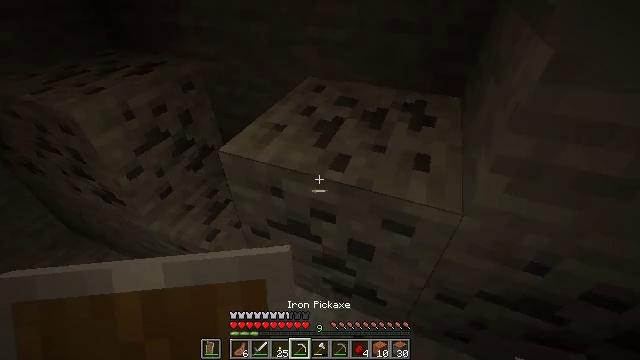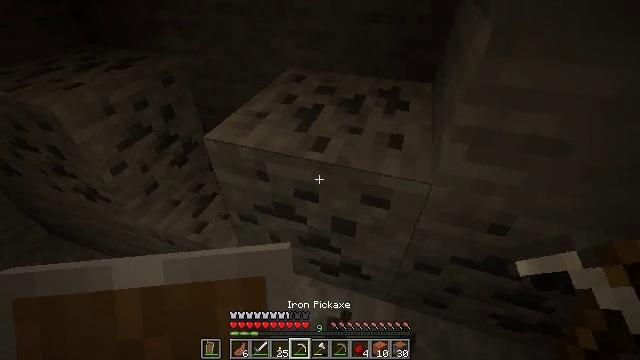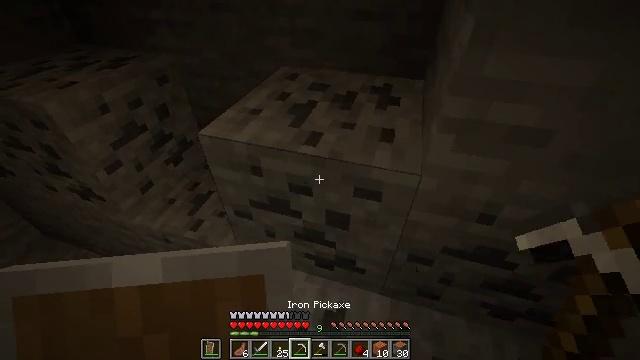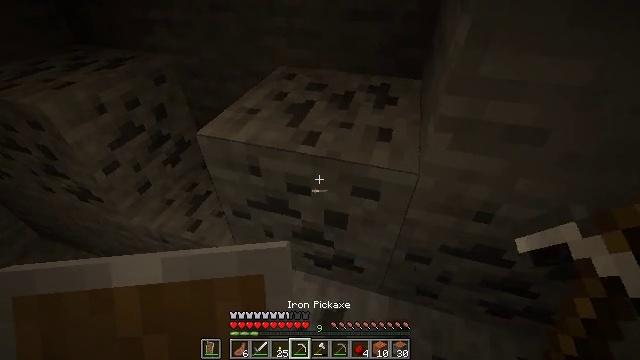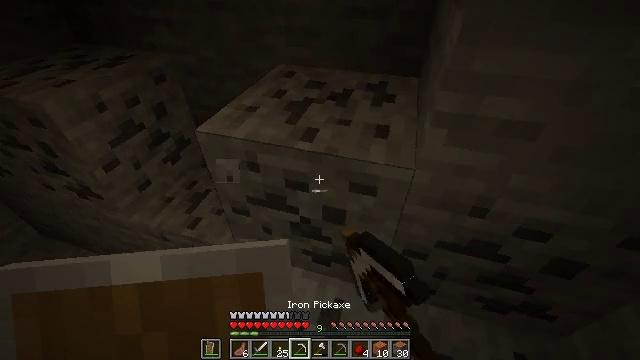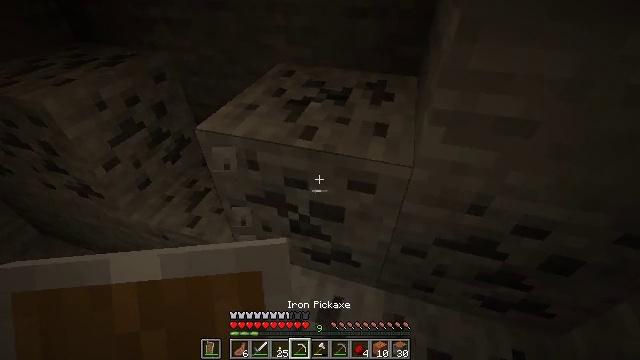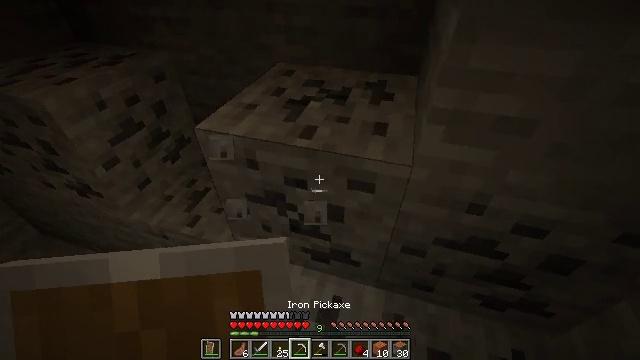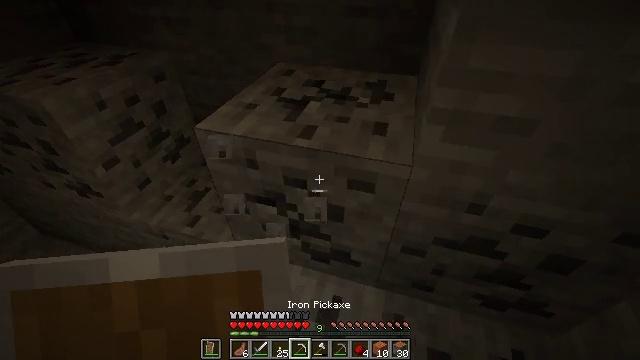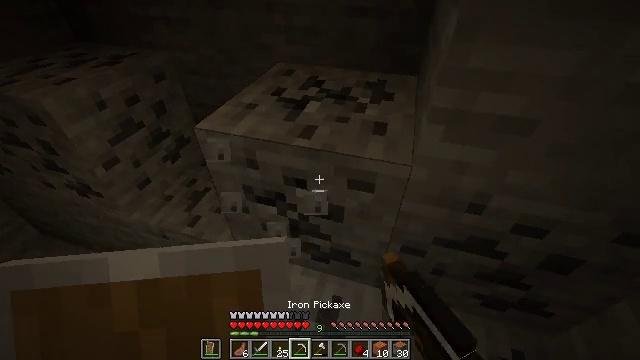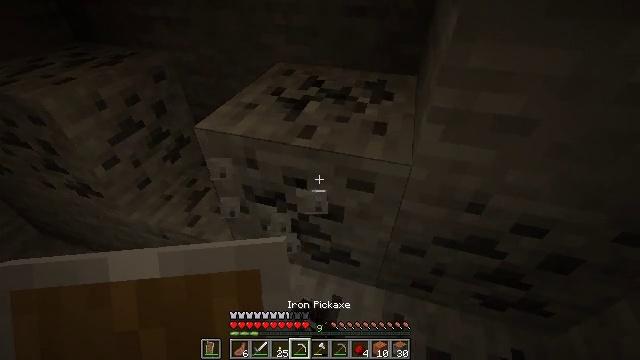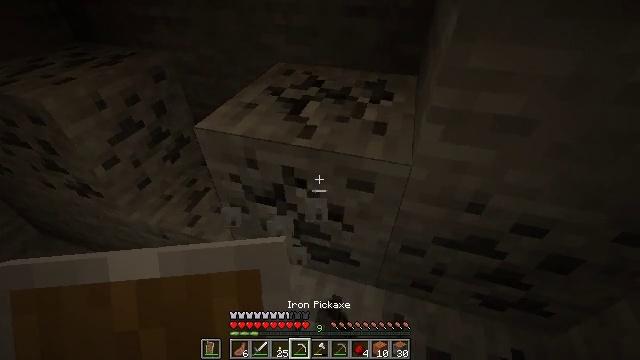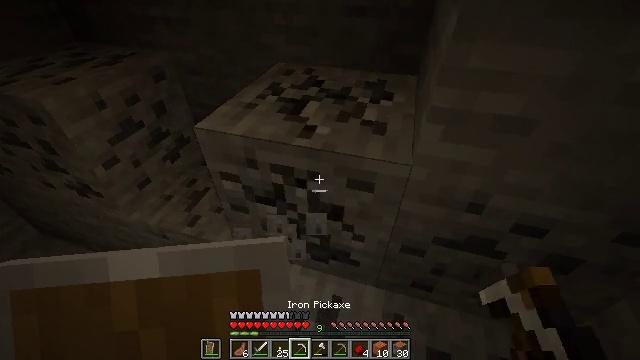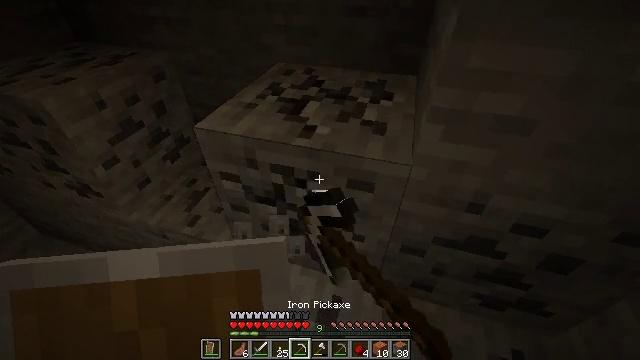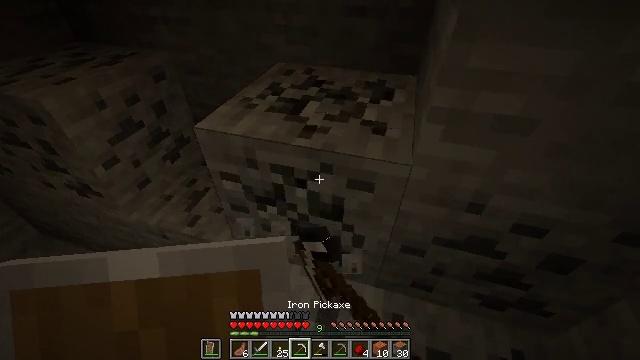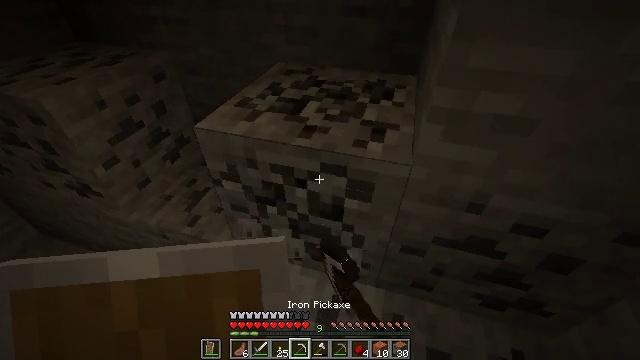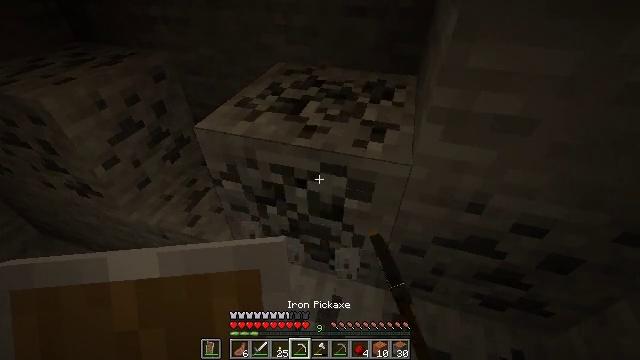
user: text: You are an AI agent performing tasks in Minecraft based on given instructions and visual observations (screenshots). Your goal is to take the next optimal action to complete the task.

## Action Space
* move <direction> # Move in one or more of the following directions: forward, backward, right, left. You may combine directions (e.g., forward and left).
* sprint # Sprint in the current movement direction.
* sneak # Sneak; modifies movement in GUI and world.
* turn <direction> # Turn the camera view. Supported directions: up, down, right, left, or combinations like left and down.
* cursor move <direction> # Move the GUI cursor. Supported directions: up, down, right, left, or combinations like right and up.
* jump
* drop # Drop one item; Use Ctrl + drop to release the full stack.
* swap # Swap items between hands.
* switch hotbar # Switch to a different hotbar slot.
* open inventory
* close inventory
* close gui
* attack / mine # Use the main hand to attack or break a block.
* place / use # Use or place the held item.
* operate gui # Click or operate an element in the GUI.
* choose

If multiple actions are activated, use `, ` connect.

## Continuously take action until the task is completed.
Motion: motion action
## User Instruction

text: Mine the coal ore underground.
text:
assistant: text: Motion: turn right
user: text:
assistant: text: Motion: turn right
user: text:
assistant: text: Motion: attack / mine
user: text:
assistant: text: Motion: attack / mine
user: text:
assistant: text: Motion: attack / mine
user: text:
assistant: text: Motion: attack / mine
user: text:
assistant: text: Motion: attack / mine
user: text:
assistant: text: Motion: attack / mine
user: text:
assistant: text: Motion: attack / mine
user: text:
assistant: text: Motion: attack / mine
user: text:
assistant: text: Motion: attack / mine
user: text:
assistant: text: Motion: attack / mine
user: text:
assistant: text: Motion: attack / mine
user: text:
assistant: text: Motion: attack / mine
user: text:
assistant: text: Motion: attack / mine
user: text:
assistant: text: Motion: attack / mine
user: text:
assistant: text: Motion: attack / mine
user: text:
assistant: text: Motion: attack / mine
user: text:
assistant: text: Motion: attack / mine
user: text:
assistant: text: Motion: turn left, attack / mine
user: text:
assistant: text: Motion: turn left and up, attack / mine
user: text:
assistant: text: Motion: move forward, turn left and up, attack / mine
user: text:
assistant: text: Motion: move forward, turn left, attack / mine
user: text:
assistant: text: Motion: move forward, turn left, attack / mine
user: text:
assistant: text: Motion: move forward, turn left, attack / mine
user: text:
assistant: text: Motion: attack / mine
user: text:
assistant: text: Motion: attack / mine
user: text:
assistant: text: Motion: attack / mine
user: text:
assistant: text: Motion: attack / mine
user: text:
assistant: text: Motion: attack / mine